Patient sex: F
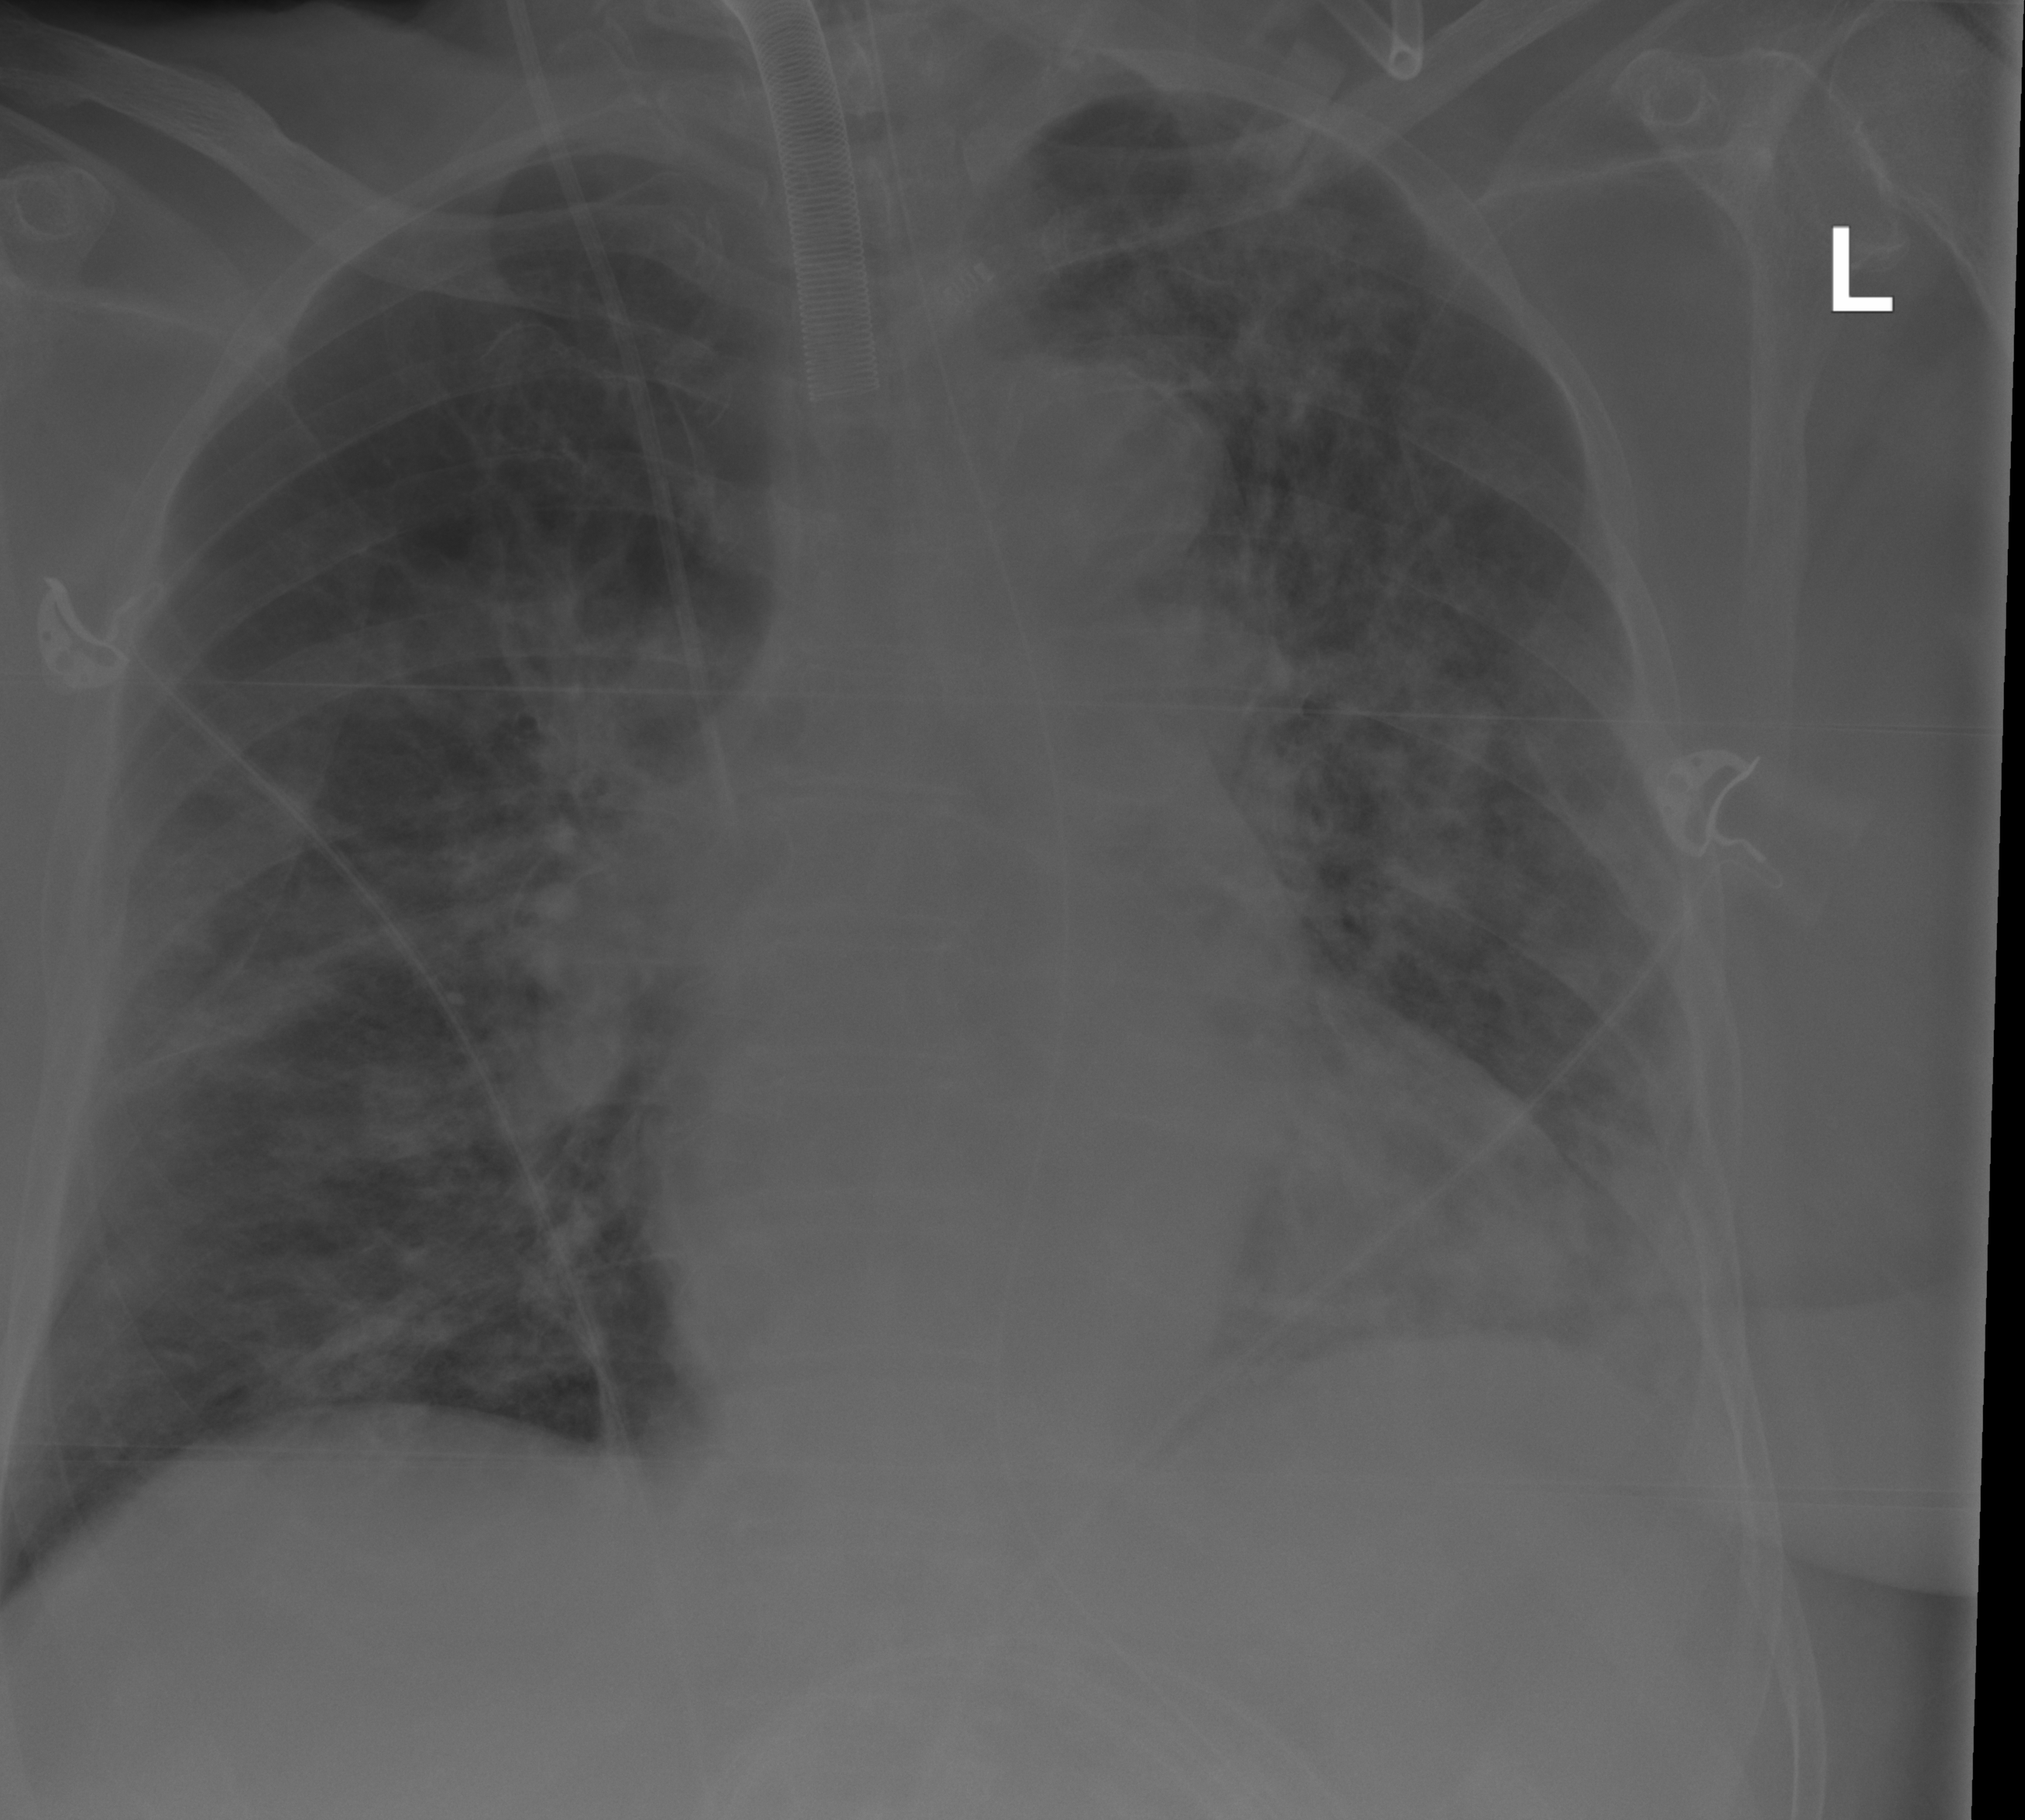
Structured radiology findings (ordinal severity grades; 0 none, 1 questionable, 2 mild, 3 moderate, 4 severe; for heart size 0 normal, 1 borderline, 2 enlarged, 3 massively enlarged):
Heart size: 1
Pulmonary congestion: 0
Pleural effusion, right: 0
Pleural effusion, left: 2
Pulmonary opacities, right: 3
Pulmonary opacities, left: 3
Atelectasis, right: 0
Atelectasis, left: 2